Aerial crown-view tile of a tropical tree (Barro Colorado Island, Panama), acquired 20240813:
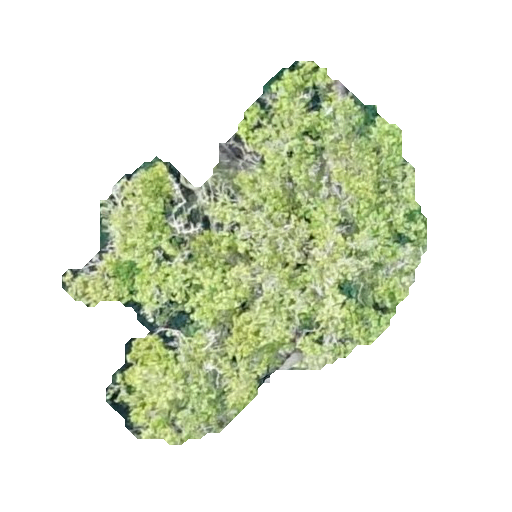
Species: Prioria copaifera
GBIF accepted scientific name: Prioria copaifera
Crown area: 121.679 m²